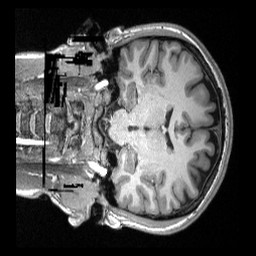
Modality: T1w
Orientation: coronal